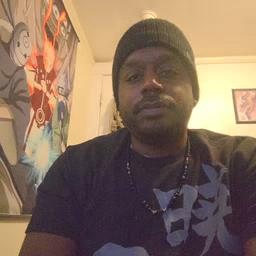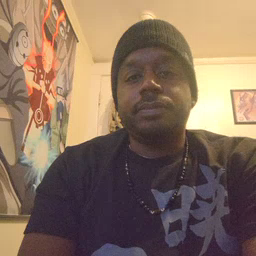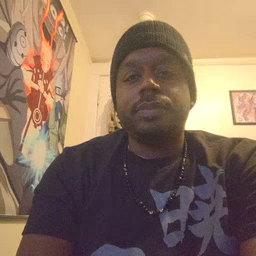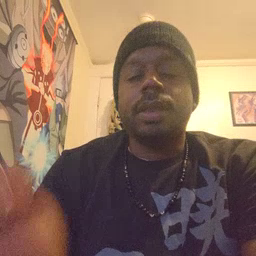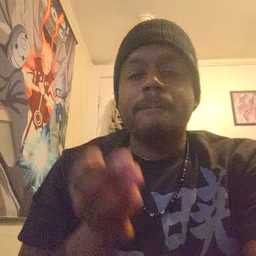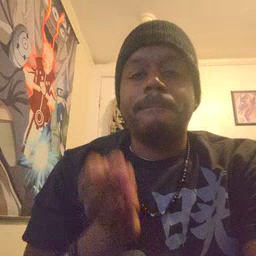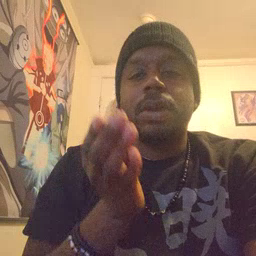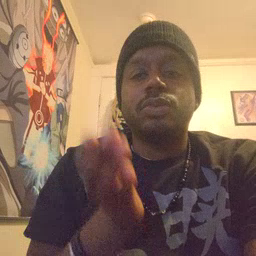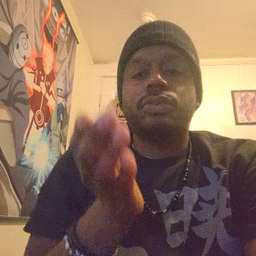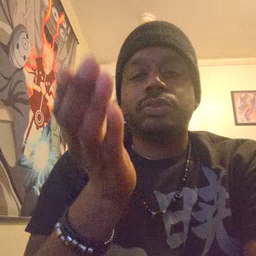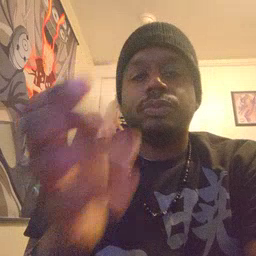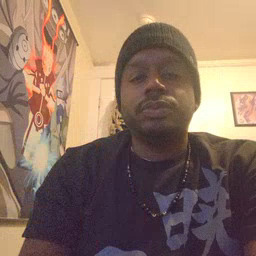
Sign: boat